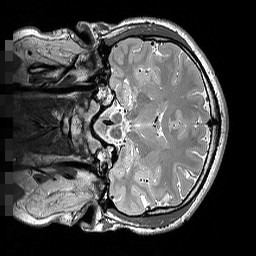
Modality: T2w
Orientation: coronal
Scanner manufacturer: siemens
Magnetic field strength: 3 T
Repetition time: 2.5 s
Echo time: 0.144 s